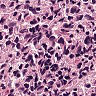
Metastatic tissue present: yes